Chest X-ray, PA view. Patient: 52 years old, sex F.
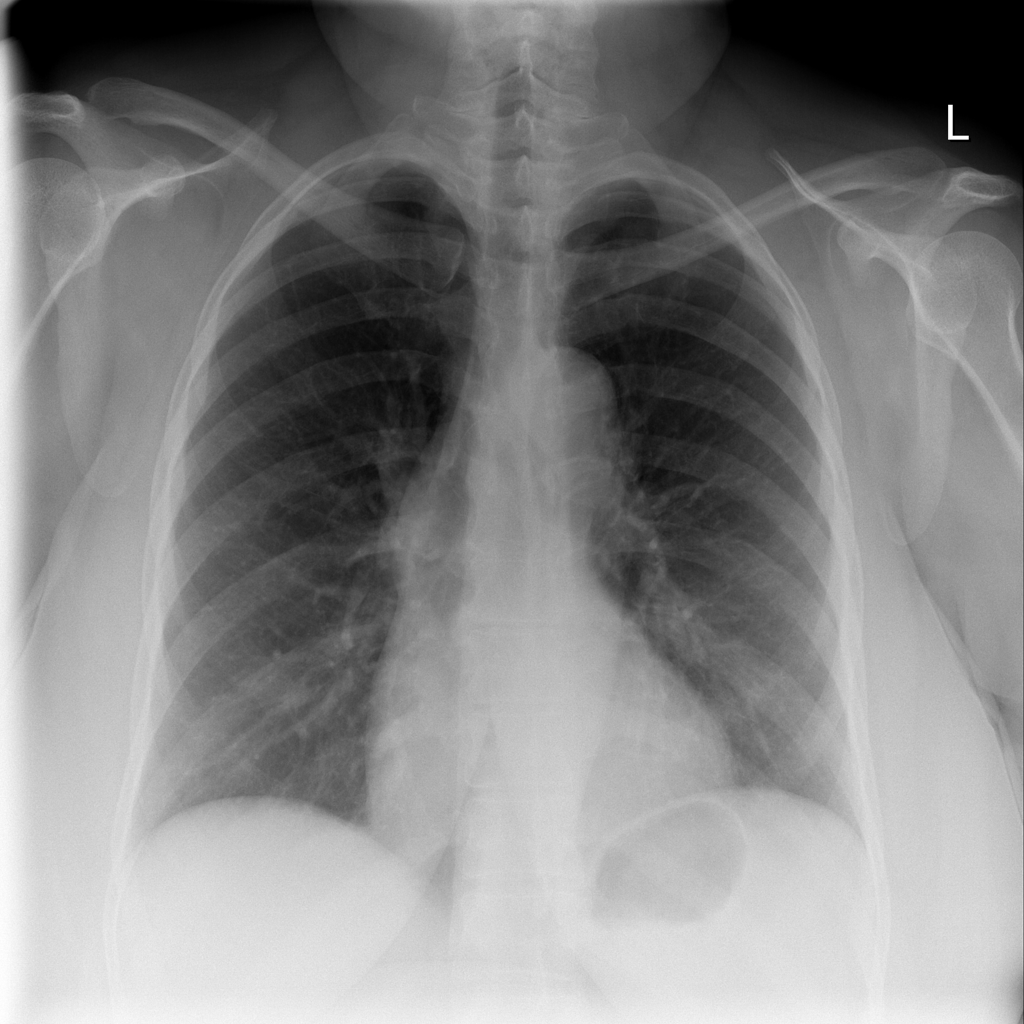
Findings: No Finding